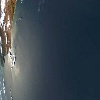
Label: water